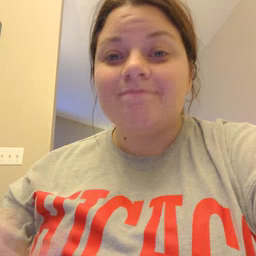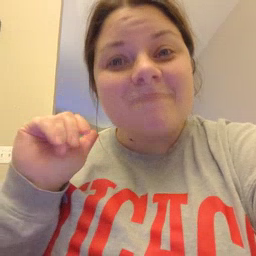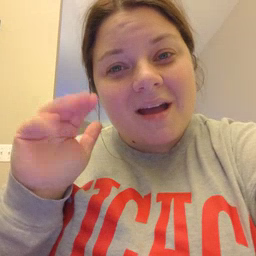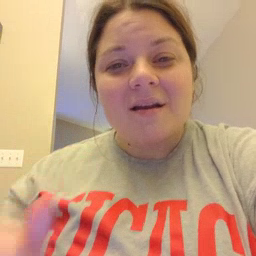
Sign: bye